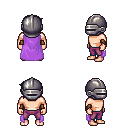
a pixel art fantasy rpg character, male body template, human, light skin, lavender cape, magenta pants, raven pixie cut hairstyle, metal helm, cloth bracers, four views (front, back, left, right), 2x2 character sprite sheet, small pixel art, hard edges, no anti-aliasing